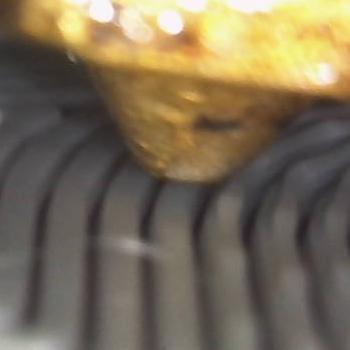
Flow rate: 37%